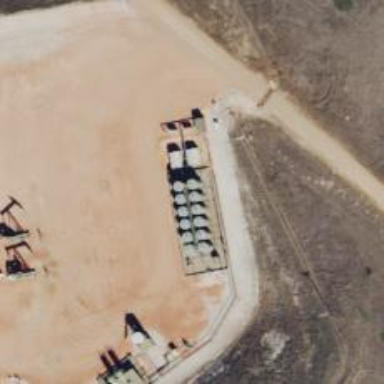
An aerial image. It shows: Storage tank with man-made structure.